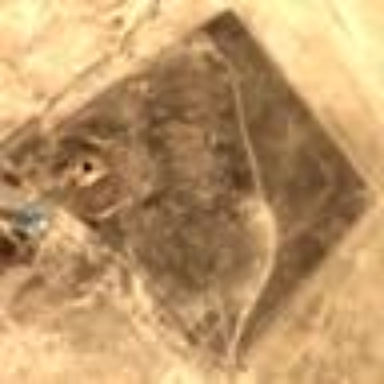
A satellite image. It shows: Notable archaeological site of historical significance. The attraction is mausoleum.